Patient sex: F
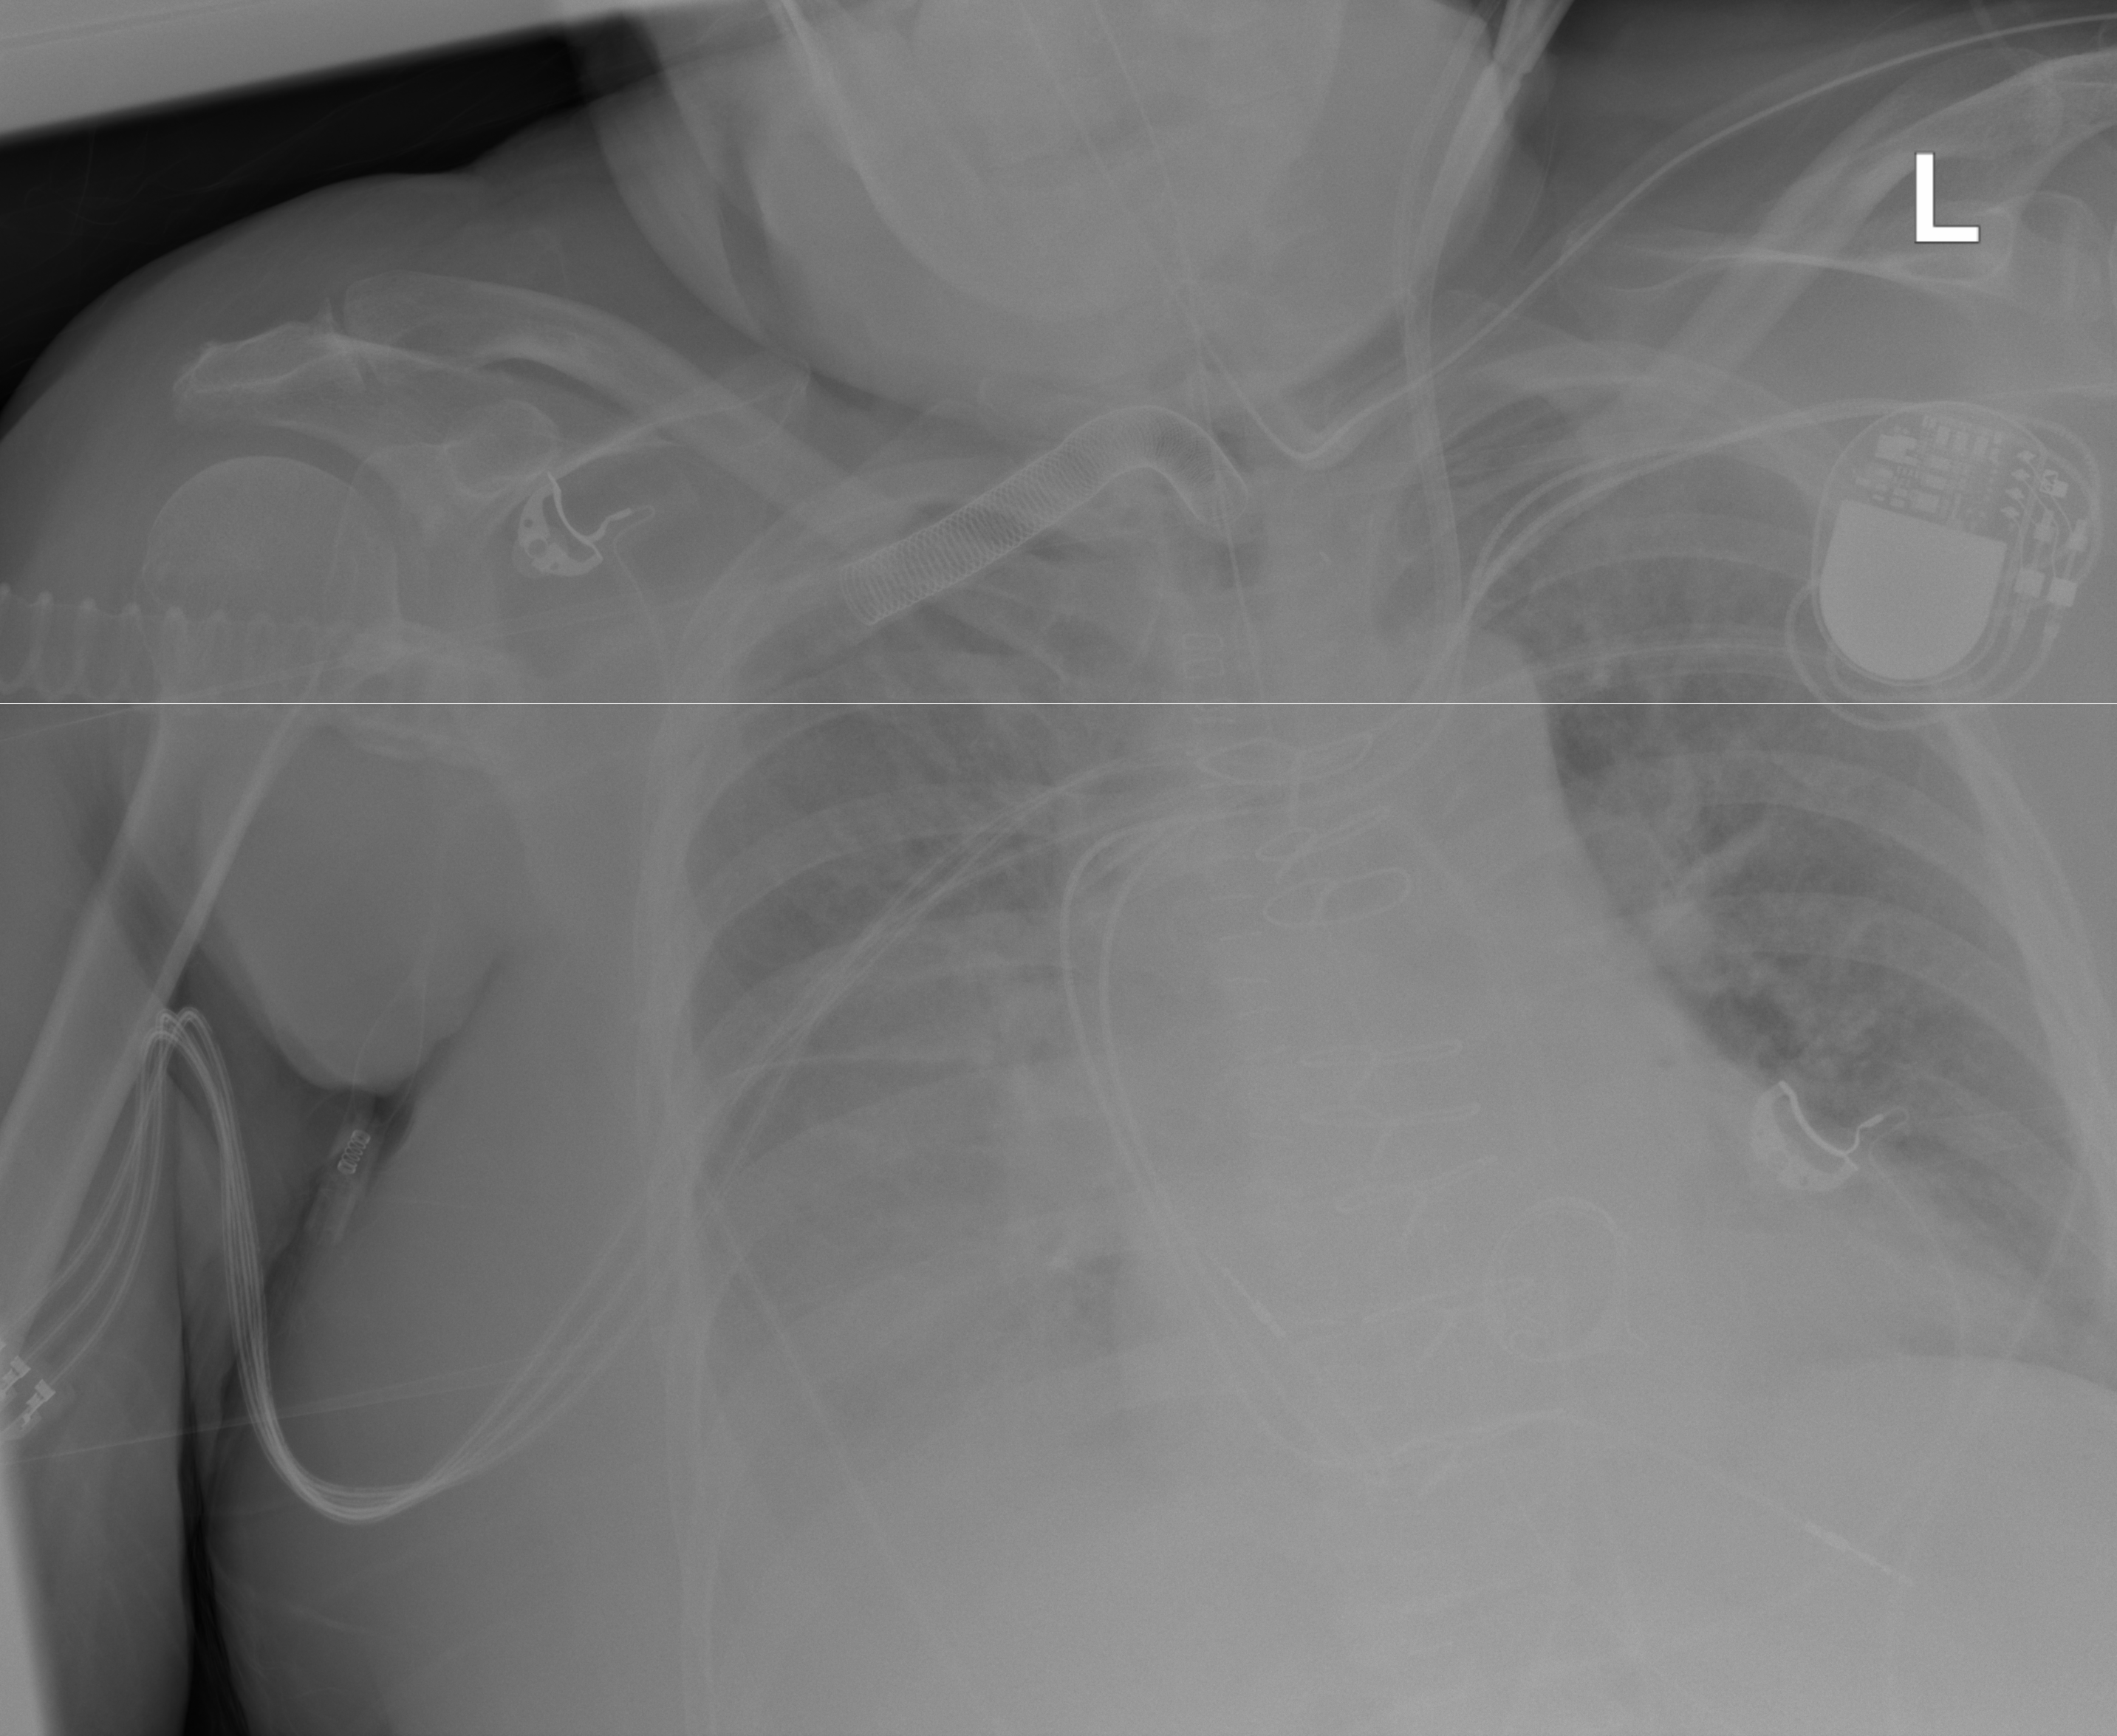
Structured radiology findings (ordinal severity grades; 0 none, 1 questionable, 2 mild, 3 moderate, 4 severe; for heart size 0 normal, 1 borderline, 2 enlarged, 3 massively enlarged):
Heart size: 2
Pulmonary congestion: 2
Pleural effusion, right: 3
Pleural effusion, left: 0
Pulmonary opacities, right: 2
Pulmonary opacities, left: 0
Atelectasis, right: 3
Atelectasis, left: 2